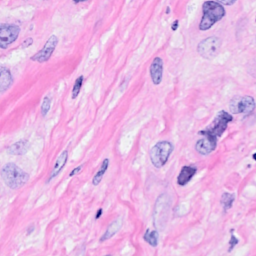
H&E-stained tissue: Breast